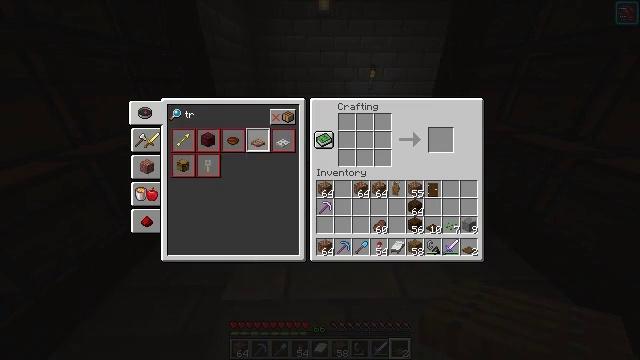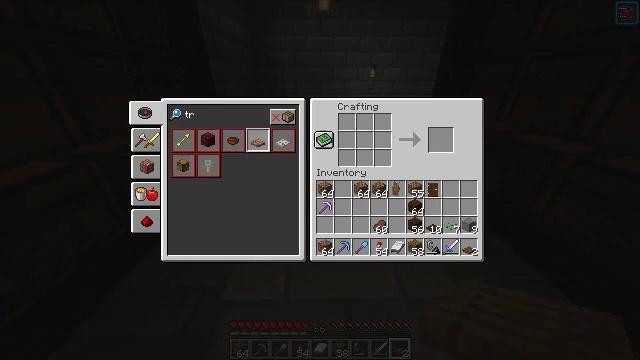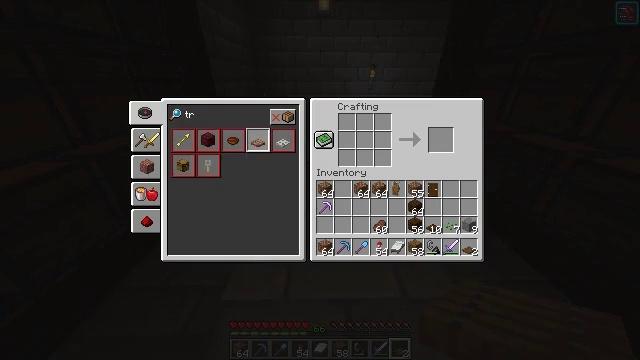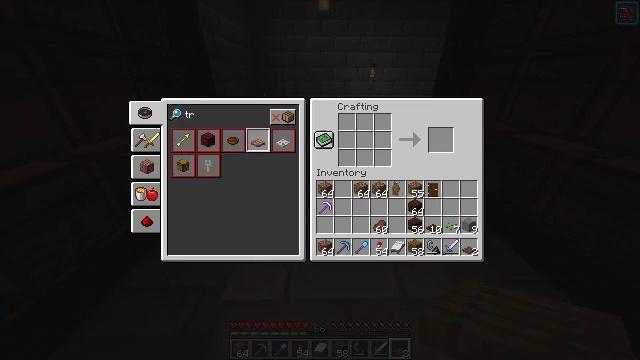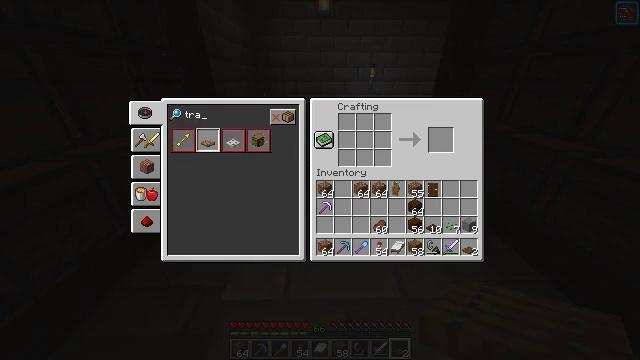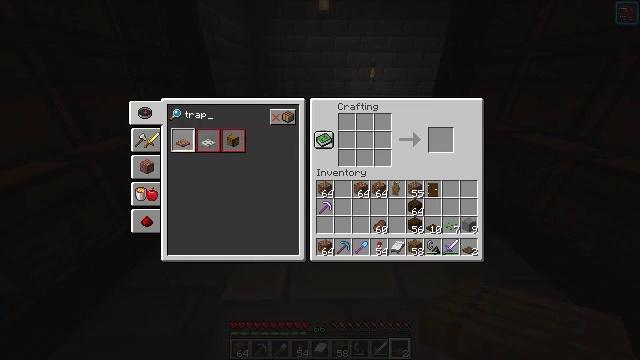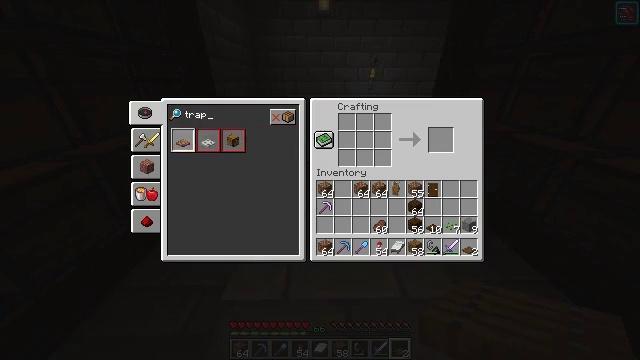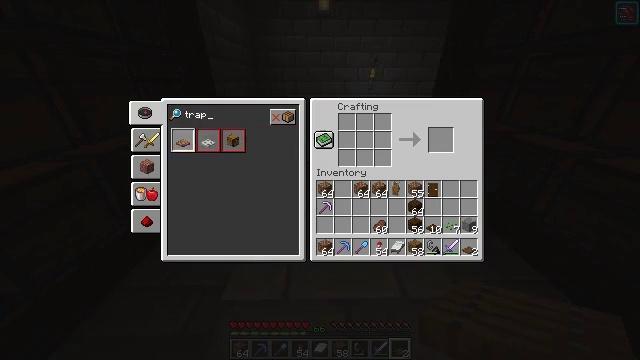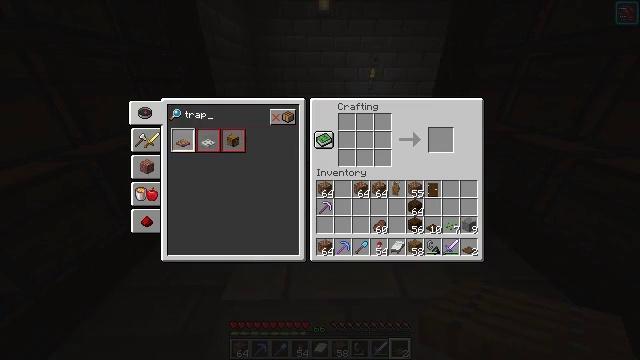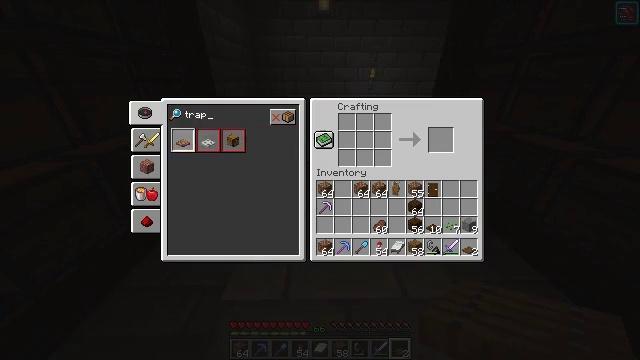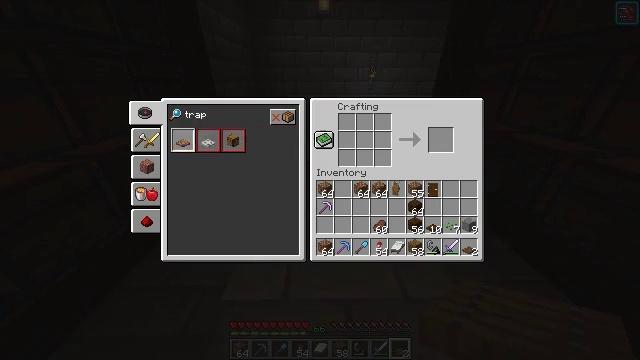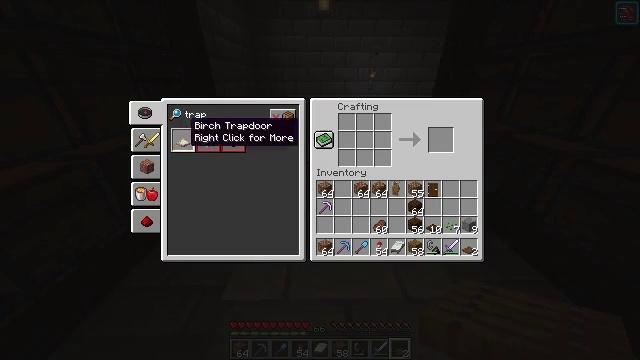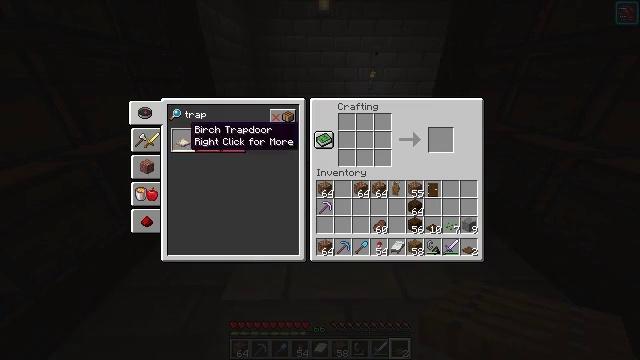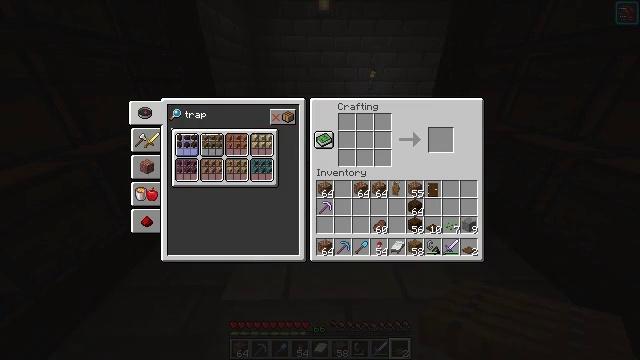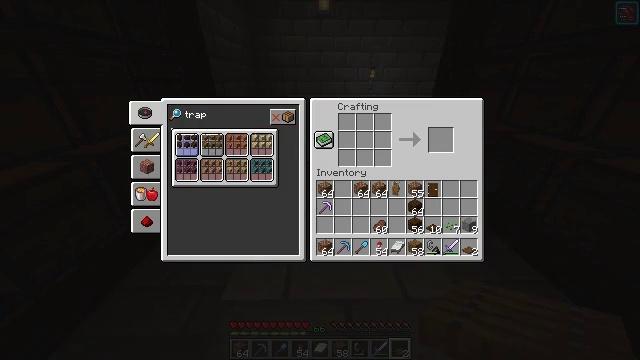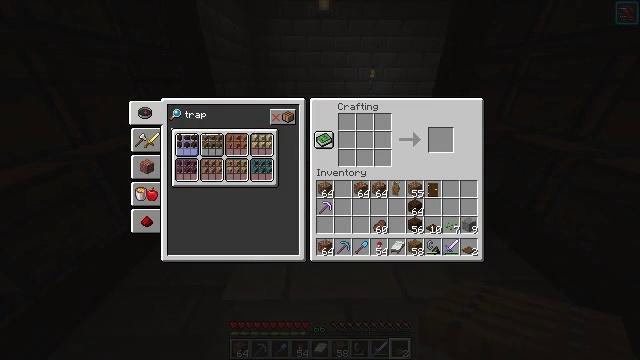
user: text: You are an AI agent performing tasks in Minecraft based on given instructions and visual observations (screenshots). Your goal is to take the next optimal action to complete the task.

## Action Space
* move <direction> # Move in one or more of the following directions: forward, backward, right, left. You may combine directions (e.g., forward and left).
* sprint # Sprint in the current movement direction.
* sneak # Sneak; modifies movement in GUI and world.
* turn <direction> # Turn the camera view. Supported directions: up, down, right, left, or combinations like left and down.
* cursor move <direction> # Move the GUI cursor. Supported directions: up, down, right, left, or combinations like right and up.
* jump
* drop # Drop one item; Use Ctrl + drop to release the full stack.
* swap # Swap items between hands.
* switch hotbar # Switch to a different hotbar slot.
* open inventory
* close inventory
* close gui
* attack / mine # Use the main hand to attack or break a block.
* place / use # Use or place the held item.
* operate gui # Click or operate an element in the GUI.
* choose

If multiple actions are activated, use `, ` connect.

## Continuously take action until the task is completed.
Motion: motion action
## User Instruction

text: Put dark oak planks in the grid to craft a dark oak trapdoor.
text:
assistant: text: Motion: no_op
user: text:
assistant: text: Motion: no_op
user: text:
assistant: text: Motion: no_op
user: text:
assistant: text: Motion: move left
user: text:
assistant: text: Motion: move left
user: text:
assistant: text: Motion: no_op
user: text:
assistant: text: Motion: no_op
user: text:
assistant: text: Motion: no_op
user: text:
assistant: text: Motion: no_op
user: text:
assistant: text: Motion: no_op
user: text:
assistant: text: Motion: cursor move left and down
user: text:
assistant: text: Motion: no_op
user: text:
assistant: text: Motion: choose
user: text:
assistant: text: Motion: choose
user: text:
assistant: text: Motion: no_op
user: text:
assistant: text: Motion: no_op
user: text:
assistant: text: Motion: no_op
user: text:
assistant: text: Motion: no_op
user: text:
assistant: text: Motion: cursor move right
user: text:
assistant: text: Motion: sneak
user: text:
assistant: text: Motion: sneak
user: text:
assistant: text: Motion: sneak, cursor move down
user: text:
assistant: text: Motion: sneak
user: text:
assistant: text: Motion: sneak
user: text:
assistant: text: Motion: sneak, operate gui
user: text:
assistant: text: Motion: sneak
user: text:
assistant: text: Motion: sneak, cursor move right
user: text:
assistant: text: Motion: sneak, cursor move right
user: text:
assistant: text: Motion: sneak, cursor move right
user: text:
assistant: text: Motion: sneak, cursor move right